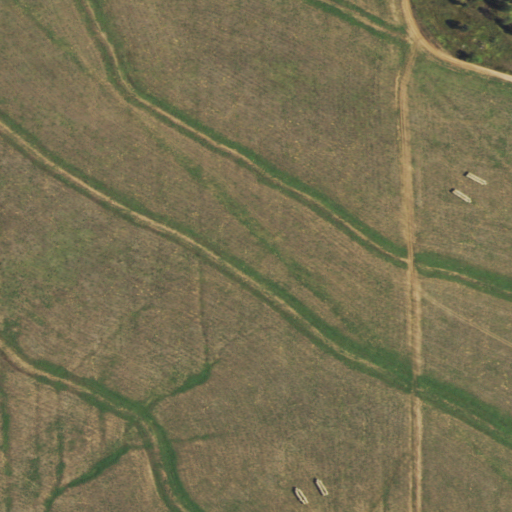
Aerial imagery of ridge(s) in Wyoming named Dakota Divide containing pasture, grassland, and shrub